Question: I'm trying to create an image changing box in a website.
Made some attempts but none came to any fruition.

Is an example of what I'm looking to do basically.
I'd like the user to be able to click the arrows to change the image.
Really struck out looking for answers on this one.
I'd prefer to stick with css and html, but if I need to I am open to JavaScript (jquery) and PHP as well
Any thoughts on where to start or anyone who has a method would be greatly appreciated.
Thanks
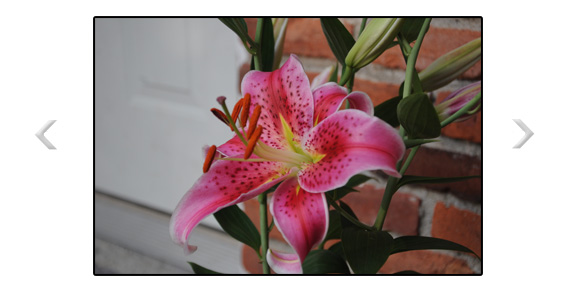
Answer: I created a nice demo that uses jQuery take a look and download the example if you want.
<URL>